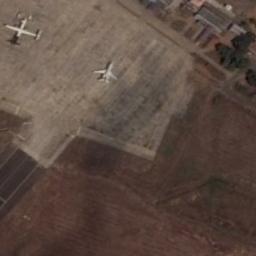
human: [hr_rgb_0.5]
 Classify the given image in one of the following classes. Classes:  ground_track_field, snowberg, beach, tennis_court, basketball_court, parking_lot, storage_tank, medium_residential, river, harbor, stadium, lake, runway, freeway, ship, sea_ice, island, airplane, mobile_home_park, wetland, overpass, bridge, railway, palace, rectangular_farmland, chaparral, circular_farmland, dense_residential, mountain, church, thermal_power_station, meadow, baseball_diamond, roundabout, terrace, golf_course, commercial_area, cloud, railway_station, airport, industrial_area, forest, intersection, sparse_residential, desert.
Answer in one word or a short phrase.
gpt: airplane